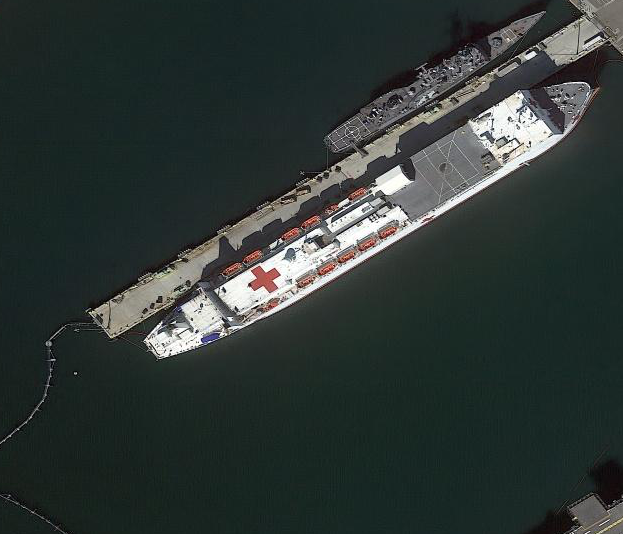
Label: Medical_ship